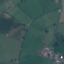
Label: Pasture